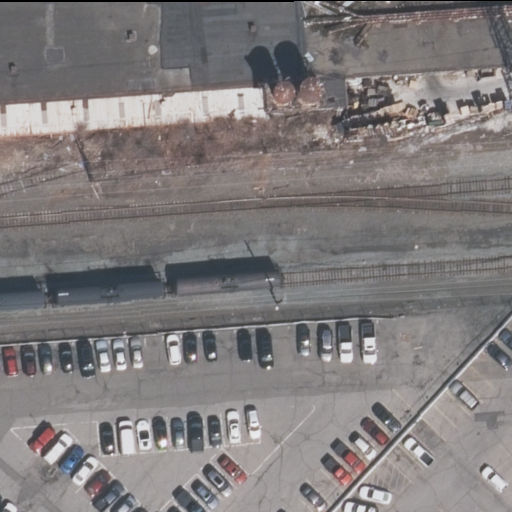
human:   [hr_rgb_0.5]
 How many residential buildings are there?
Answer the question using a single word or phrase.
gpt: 0

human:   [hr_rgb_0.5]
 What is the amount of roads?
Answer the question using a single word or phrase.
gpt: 5

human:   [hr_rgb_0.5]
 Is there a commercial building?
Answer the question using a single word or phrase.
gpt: yes

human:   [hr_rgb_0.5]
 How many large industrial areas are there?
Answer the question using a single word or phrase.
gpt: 2

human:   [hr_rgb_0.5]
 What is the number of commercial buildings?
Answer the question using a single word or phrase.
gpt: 1

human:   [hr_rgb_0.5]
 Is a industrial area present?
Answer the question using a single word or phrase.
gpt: yes

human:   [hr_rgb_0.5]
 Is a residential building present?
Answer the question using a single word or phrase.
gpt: no

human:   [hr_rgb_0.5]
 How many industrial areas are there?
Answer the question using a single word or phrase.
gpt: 2

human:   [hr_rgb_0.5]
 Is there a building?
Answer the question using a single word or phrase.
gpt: yes

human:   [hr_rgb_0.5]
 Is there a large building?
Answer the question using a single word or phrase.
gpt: yes

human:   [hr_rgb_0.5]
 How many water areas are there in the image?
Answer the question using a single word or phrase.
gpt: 0

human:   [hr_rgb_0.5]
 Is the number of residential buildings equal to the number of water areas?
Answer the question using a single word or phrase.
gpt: yes

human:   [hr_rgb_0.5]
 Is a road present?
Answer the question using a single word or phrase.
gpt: yes

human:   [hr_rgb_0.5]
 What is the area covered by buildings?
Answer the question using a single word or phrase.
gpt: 1988m2

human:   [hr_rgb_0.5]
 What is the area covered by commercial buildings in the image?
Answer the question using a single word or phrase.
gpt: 1988m2

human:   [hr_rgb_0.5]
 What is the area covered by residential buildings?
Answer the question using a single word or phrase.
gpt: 0m2

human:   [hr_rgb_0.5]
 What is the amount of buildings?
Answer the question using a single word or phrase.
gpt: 1

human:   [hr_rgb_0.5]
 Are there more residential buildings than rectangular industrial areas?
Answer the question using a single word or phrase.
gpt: no

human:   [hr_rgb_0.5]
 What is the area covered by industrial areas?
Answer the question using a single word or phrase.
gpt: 12173m2

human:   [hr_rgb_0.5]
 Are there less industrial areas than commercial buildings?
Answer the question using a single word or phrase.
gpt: no

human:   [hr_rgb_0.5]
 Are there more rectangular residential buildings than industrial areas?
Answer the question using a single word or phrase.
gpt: no

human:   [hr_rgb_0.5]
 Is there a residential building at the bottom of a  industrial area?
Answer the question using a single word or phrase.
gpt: no

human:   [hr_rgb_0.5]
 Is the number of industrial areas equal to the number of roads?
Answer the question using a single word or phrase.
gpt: no

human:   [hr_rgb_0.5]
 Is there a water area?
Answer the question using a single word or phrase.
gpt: no

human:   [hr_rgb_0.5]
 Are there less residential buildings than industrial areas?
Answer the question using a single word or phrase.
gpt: yes

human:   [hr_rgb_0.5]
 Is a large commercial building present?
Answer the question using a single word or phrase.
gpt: yes

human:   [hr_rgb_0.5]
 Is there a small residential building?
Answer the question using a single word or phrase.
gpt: no

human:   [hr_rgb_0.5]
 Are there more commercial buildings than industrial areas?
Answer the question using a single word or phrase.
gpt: no

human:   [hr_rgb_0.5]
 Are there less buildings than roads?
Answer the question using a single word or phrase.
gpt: yes

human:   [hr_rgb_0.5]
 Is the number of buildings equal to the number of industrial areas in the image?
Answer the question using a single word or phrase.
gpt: no

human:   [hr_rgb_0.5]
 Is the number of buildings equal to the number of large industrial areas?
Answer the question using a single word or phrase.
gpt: no

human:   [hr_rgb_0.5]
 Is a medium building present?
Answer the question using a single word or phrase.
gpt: no

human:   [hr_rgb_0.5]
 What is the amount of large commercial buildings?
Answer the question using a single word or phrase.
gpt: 1

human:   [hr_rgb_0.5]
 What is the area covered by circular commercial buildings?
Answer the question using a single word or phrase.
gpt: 0m2

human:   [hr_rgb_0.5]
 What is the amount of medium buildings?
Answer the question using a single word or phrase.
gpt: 0

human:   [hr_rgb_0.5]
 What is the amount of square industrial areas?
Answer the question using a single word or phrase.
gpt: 0

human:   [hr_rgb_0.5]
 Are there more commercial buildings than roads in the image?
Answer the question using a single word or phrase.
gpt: no

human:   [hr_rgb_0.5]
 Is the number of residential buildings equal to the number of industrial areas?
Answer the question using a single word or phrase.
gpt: no

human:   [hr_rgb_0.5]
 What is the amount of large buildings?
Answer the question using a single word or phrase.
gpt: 1

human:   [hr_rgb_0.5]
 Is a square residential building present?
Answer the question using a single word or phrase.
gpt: no

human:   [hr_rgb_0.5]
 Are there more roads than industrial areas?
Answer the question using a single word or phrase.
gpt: yes

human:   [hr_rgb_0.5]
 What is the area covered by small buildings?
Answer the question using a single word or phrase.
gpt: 0m2

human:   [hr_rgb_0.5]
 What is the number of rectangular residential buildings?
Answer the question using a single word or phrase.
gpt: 0

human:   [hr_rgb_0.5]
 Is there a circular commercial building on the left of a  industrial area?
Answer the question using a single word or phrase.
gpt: no

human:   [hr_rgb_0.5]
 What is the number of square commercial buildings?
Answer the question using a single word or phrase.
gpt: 0

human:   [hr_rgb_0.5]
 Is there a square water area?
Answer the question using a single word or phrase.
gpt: no

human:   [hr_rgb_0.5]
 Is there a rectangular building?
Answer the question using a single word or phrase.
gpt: yes

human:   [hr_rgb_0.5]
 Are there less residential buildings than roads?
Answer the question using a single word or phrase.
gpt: yes

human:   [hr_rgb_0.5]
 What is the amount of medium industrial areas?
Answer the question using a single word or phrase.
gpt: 0

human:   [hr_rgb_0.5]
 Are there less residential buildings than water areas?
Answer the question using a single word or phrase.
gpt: no

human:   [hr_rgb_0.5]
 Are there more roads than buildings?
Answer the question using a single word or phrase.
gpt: yes

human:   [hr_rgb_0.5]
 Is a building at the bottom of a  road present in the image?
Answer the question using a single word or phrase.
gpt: no

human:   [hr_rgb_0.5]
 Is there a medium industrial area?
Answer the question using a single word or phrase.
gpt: no

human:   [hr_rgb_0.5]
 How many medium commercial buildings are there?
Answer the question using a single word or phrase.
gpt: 0

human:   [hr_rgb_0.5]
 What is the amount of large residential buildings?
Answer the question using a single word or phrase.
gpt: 0

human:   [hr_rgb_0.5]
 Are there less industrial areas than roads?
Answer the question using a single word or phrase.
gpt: yes

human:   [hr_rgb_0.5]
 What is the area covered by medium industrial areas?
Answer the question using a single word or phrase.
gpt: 0m2

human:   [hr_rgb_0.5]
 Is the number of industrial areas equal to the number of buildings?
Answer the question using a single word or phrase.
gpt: no

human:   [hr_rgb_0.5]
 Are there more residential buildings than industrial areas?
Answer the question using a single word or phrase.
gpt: no

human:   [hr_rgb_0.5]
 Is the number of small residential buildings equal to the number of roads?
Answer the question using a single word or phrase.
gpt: no

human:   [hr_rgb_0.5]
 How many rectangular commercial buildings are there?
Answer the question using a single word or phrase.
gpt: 1

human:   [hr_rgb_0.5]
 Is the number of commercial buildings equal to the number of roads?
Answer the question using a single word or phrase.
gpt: no

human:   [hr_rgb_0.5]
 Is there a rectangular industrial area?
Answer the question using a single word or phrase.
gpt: yes

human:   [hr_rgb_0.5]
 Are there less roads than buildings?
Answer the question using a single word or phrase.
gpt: no